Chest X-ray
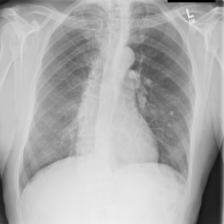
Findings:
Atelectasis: negative
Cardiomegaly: negative
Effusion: positive
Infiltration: negative
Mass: negative
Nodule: positive
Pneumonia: negative
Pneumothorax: negative
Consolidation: negative
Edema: negative
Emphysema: negative
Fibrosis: negative
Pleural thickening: negative
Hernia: negative